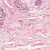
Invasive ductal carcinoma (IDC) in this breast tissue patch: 0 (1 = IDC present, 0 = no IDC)